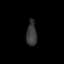
Tissue: lung
Cell type: Myeloid cells
Senescence score: 0.2273
Nuclear area (px): 249
Mean DAPI intensity: 56.594